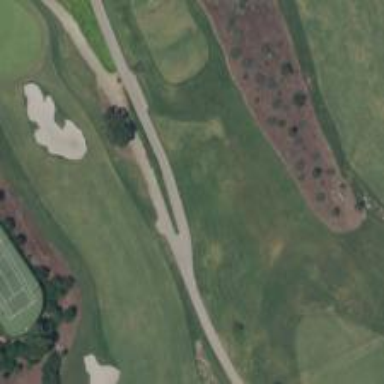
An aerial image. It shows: Path designated for golf carts.